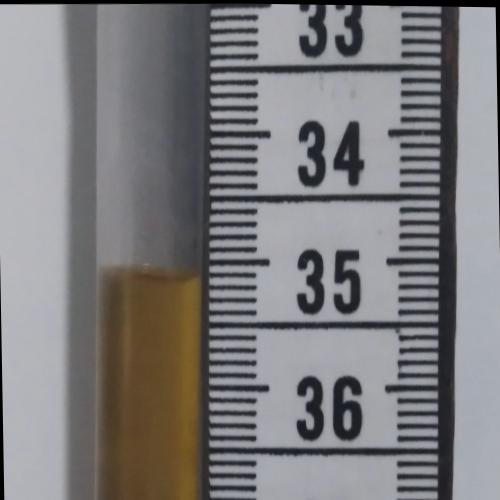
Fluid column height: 35.1 cm